Question: is it possible to set a relativelayout array as items for spinner?
'''
RelativeLayout[] items = new RelativeLayout[]{dep1.createObj(getContext()), dep2.createObj(getContext())};
ArrayAdapter<RelativeLayout> adapter = new ArrayAdapter<>(getContext(), android.R.layout.simple_spinner_dropdown_item, items);
_deposit.setAdapter(adapter);
'''
i'm getting this as an output:

I would like to use the relativelayout because the object i want to display contains two strings to be displayed with left and right alignment
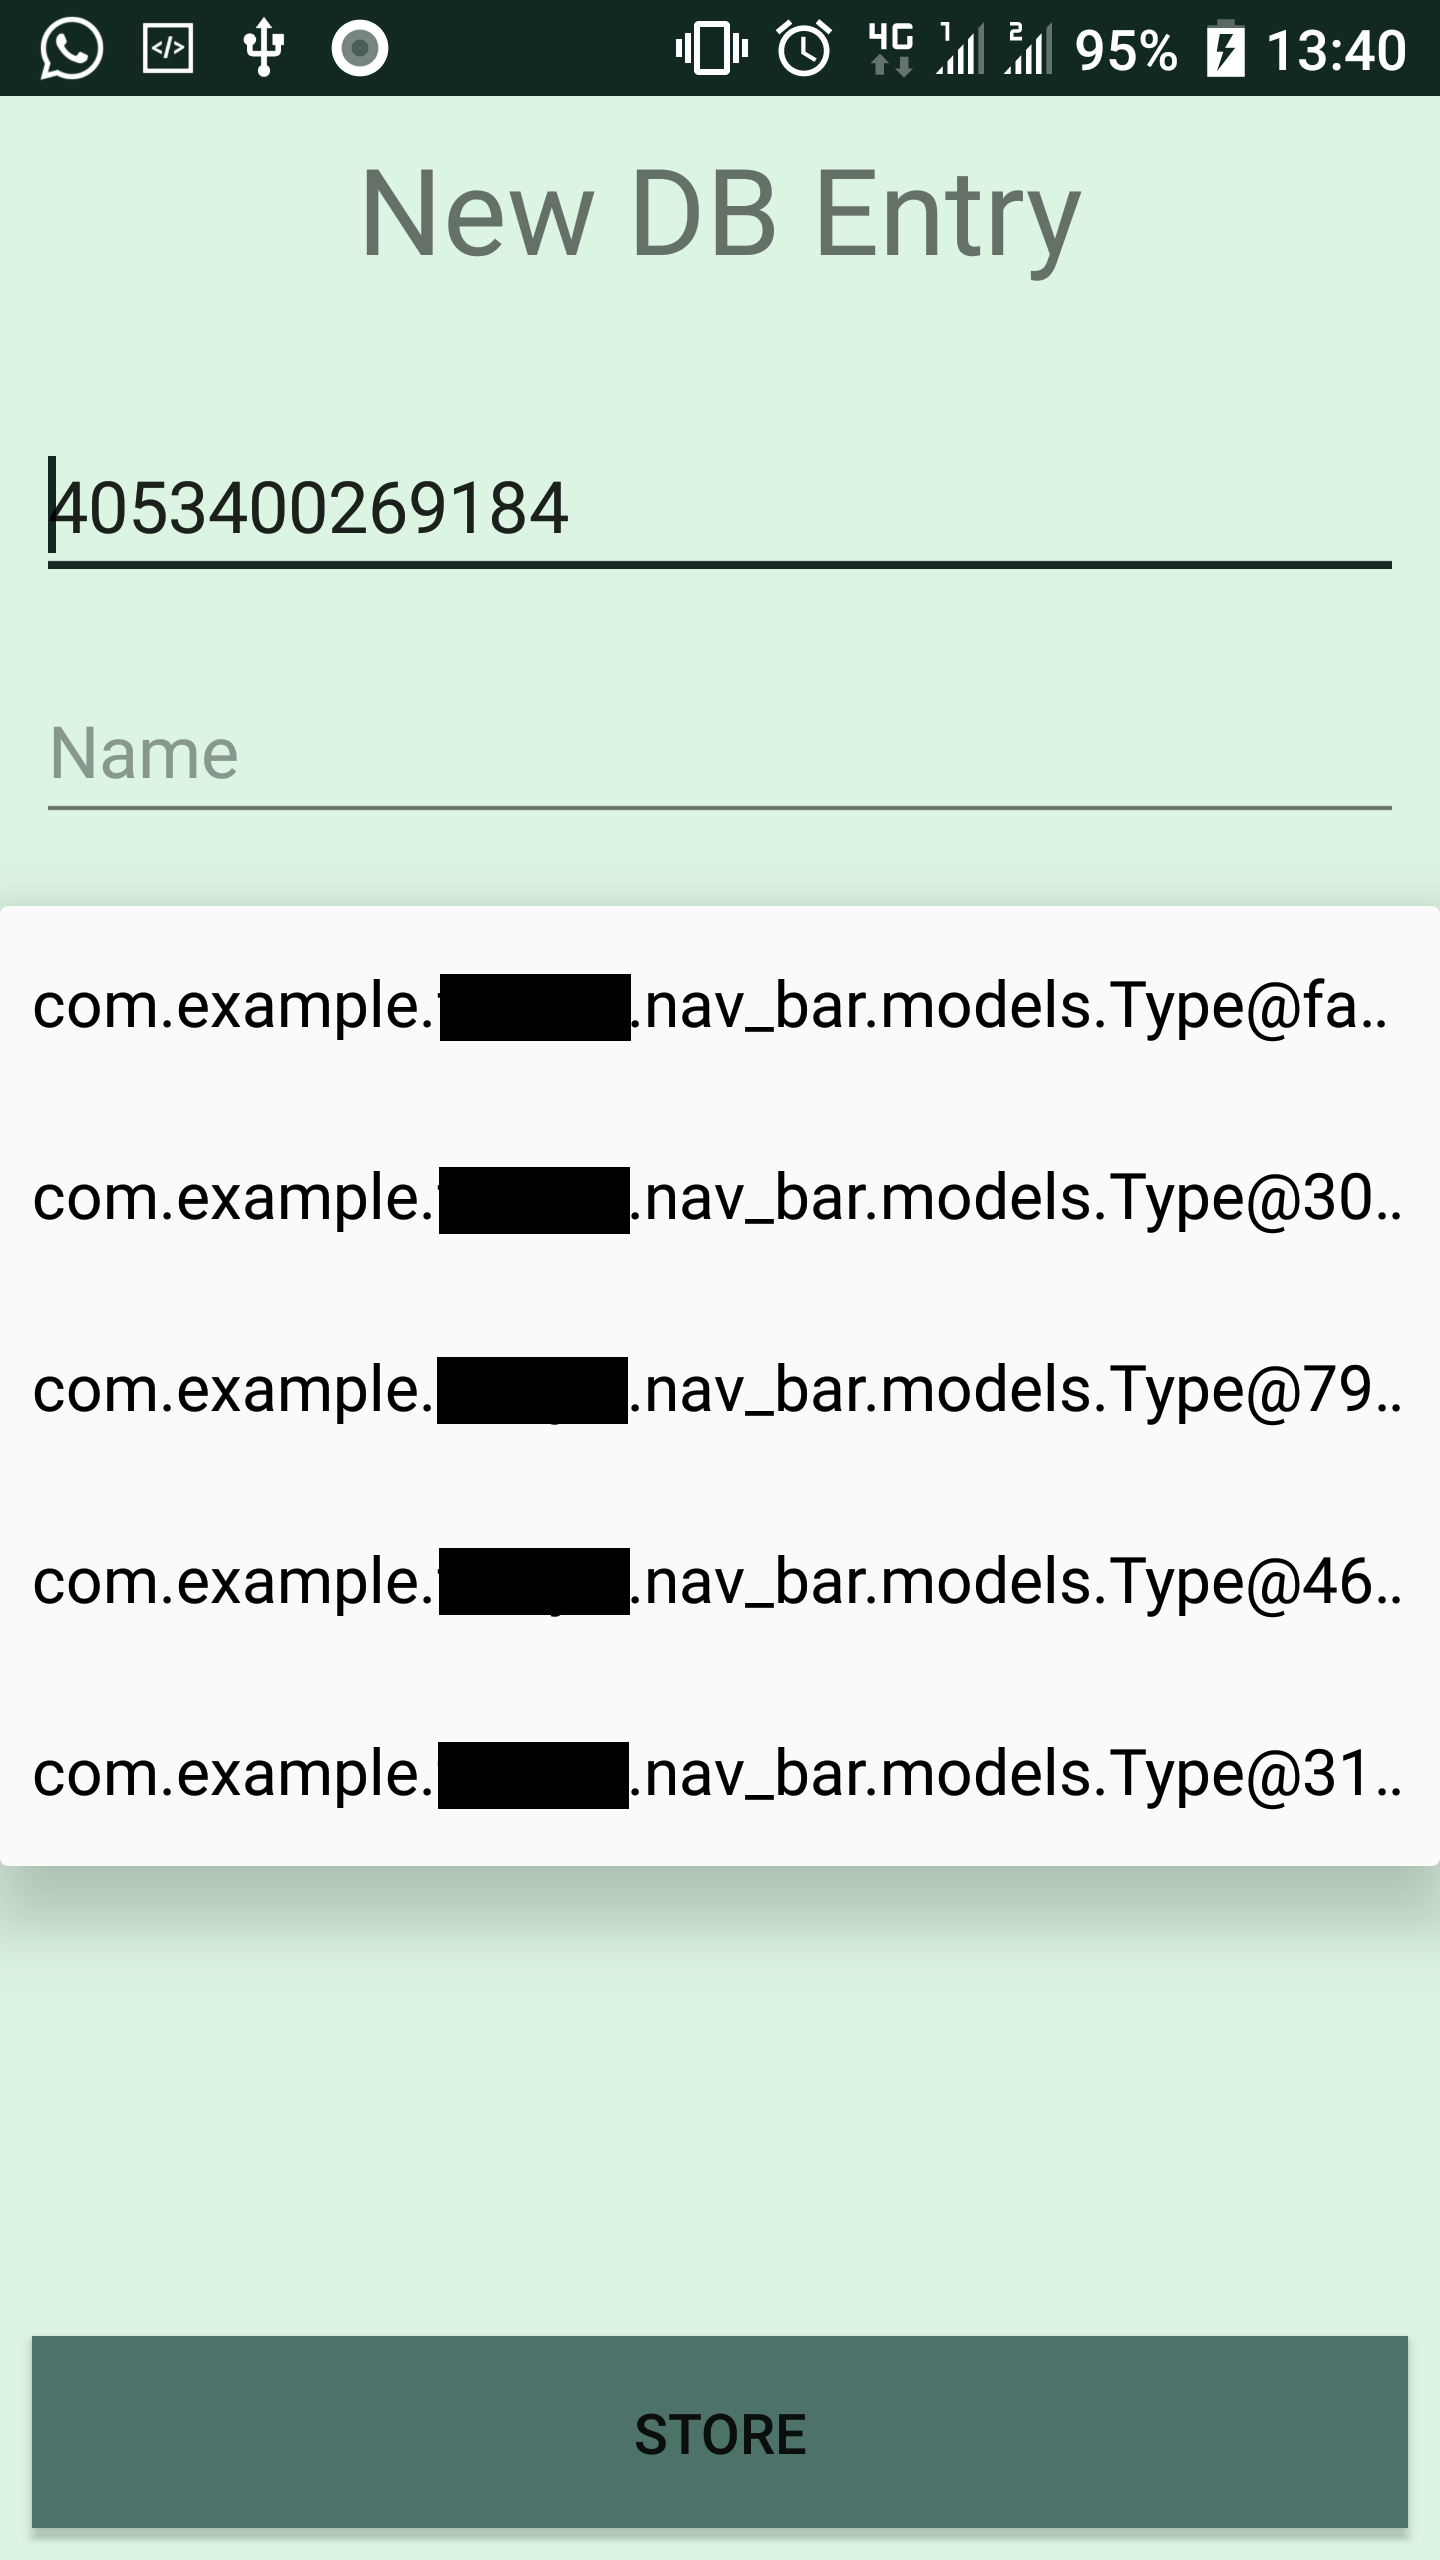
Answer: No, you can only populate 'String' in unmodified 'ArrayAdapter' with default layout(which is pretty boring).
If you want to change the default behavior, like change the layout like you mentioned above, you have to extend an adapter like 'ArrayAdapter'.
<URL> is an example of custom adapter